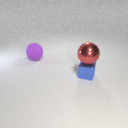
small blue metal cube below large red metal sphere